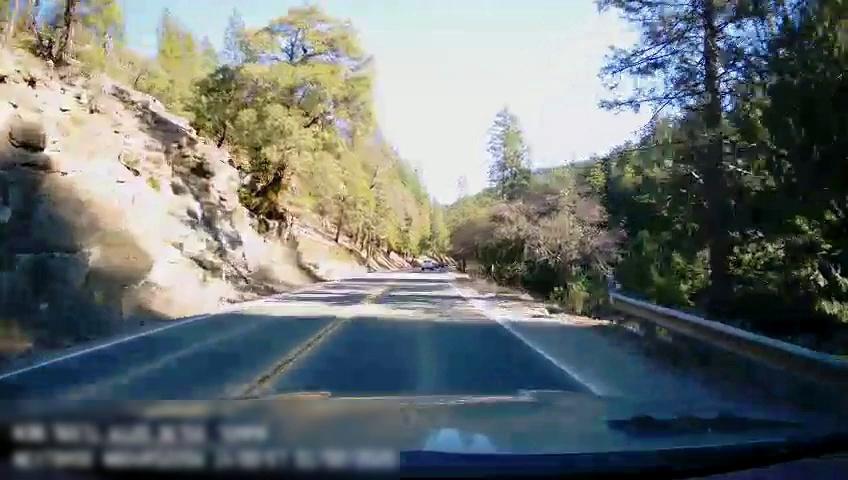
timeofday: Day
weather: Sunny
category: Drivable Space
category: Drivable Space
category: Vehicles | Truck
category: Lanes | Opposite Lane
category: Lanes | Current Lane
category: Lanes | Opposite Lane
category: Lanes | Current Lane